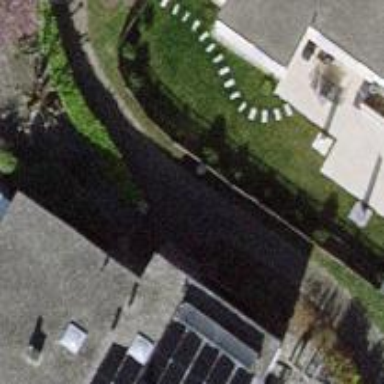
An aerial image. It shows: Path made of paving stones.